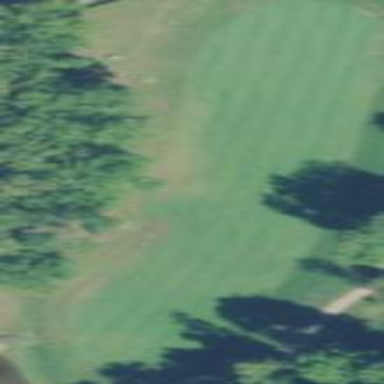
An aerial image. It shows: Golf fairway surrounded by grass.